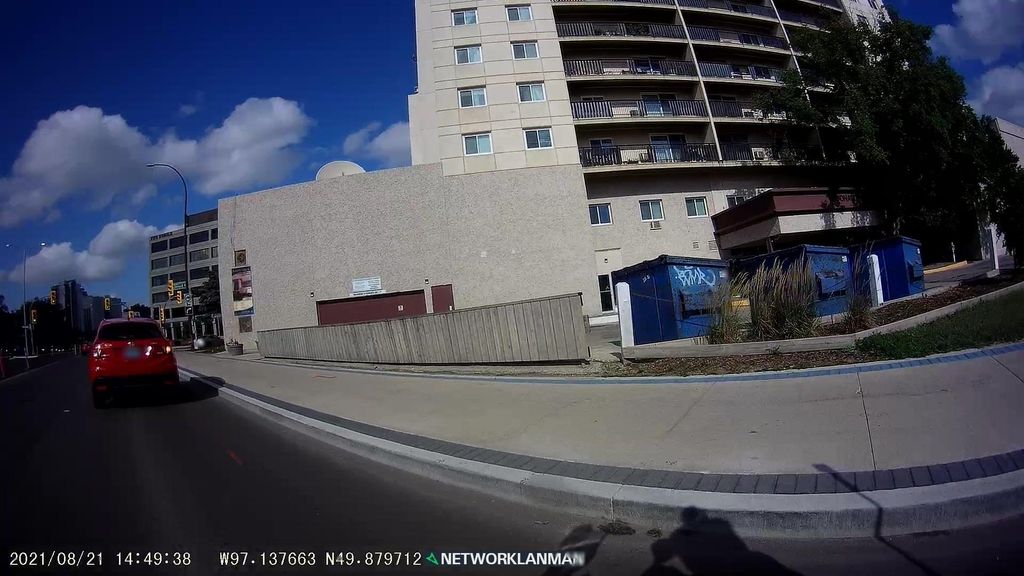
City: winnipeg